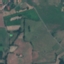
Land use / land cover class: Pasture